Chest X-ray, PA view. Patient: 57 years old, sex M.
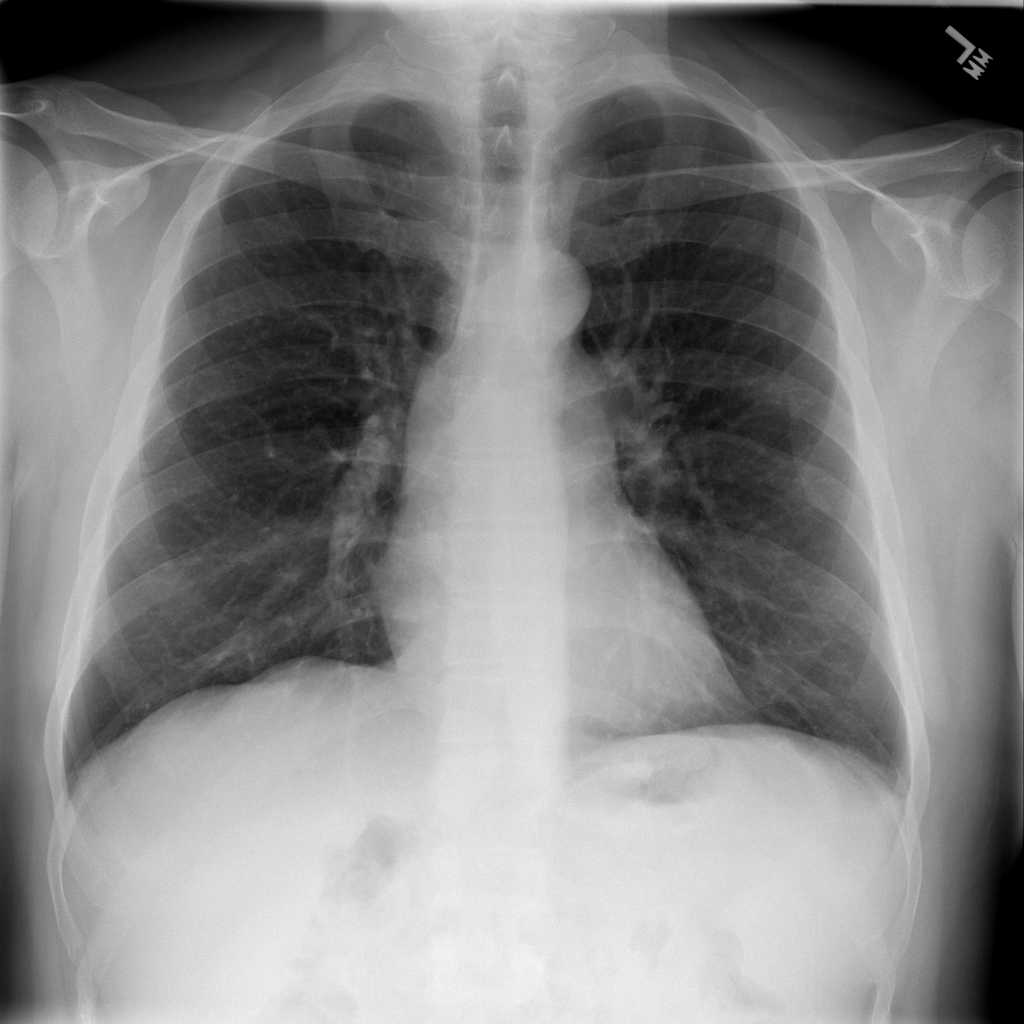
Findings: No Finding